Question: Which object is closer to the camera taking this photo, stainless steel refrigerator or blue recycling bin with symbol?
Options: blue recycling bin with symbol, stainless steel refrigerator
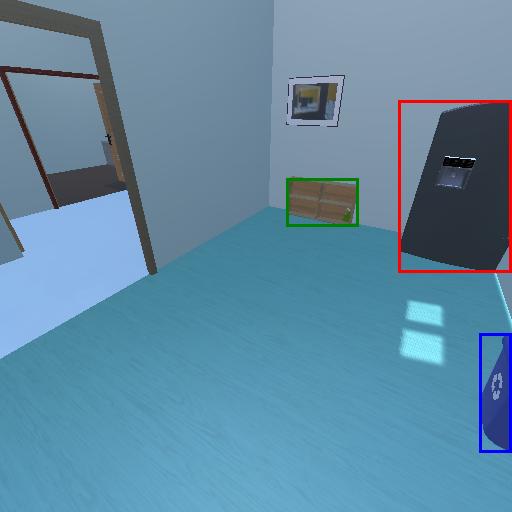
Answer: blue recycling bin with symbol